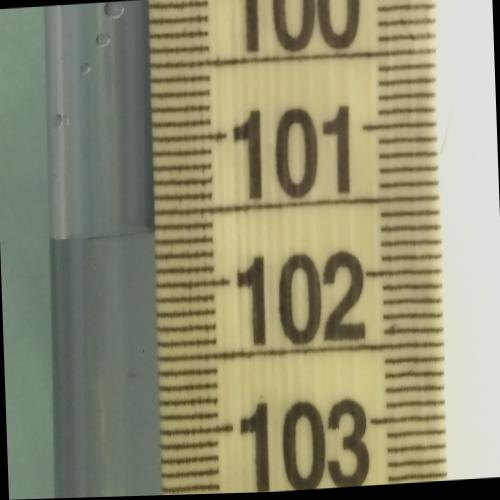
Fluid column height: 101.6 cm